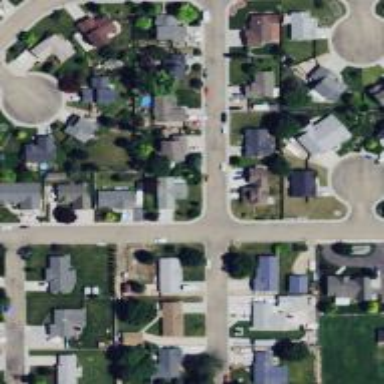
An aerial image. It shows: Residential road.